Aerial crown-view tile of a tropical tree (Barro Colorado Island, Panama), acquired 20250124:
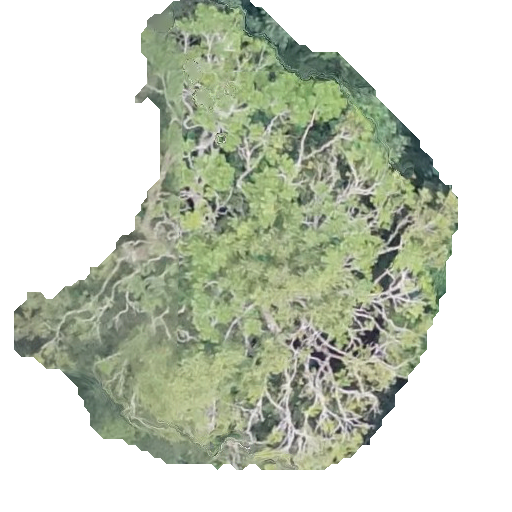
Species: Jacaranda copaia
GBIF accepted scientific name: Jacaranda copaia
Crown area: 197.613 m²